Interaction volume radius: 5 \u00c5
Interaction volume height: 15 \u00c5
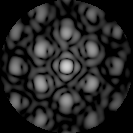
Disorder parameter: 0.3405